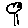
Label: tree